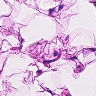
Metastatic tissue present: no